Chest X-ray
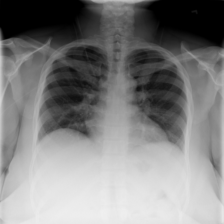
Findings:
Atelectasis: negative
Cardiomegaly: negative
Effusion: negative
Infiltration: negative
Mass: negative
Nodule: negative
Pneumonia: negative
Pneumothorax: negative
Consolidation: negative
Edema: negative
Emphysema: negative
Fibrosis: negative
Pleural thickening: negative
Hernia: negative